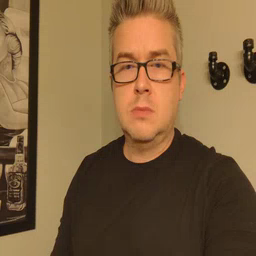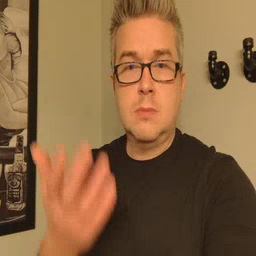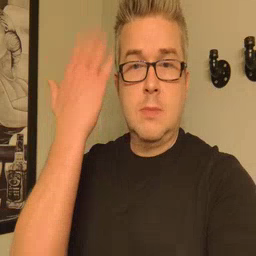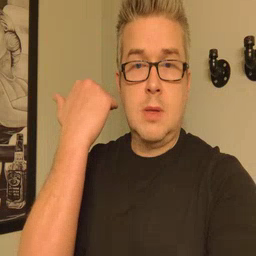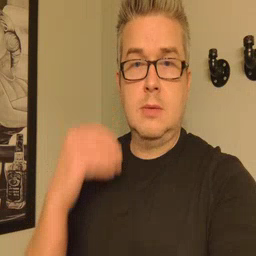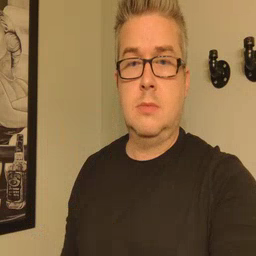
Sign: before